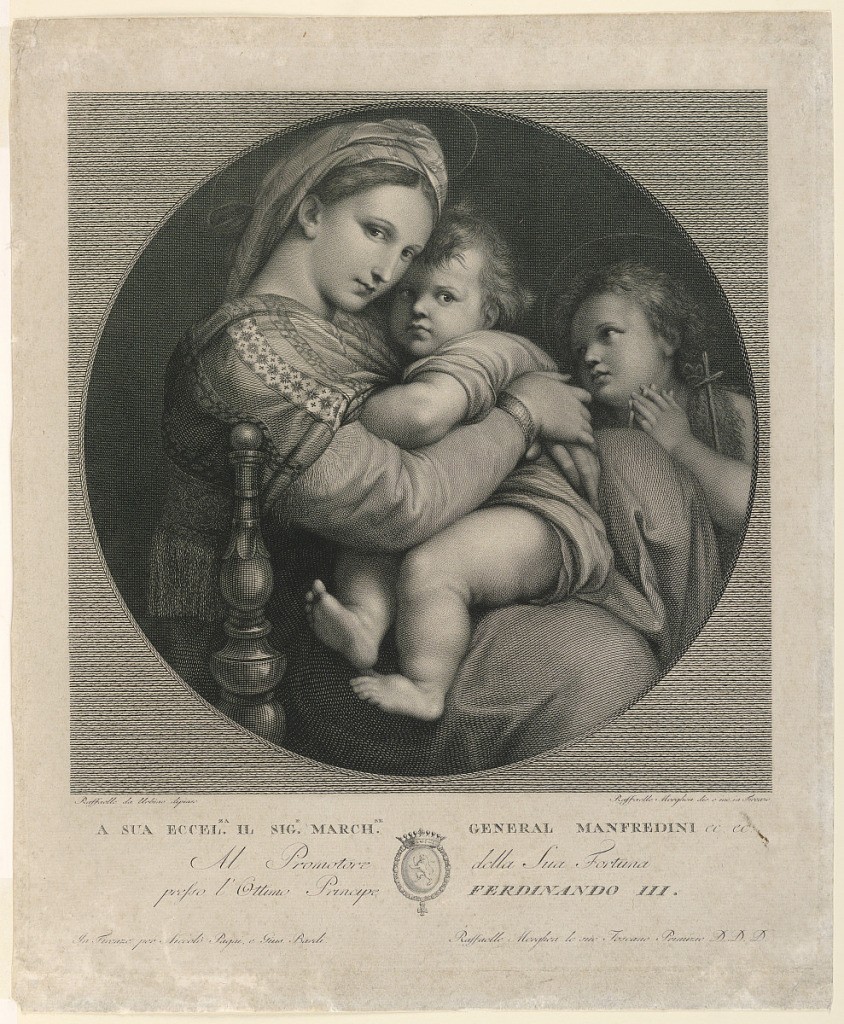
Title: The Madonna della Sedia
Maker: Raphael Morghen, 1758 – 1833
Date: ca. 1800-1820
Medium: Engraving on paper
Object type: Print
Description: Within a tondo appears Raphael's well-known "Madonna of the Chair" in the Pitti Palace, Florence.